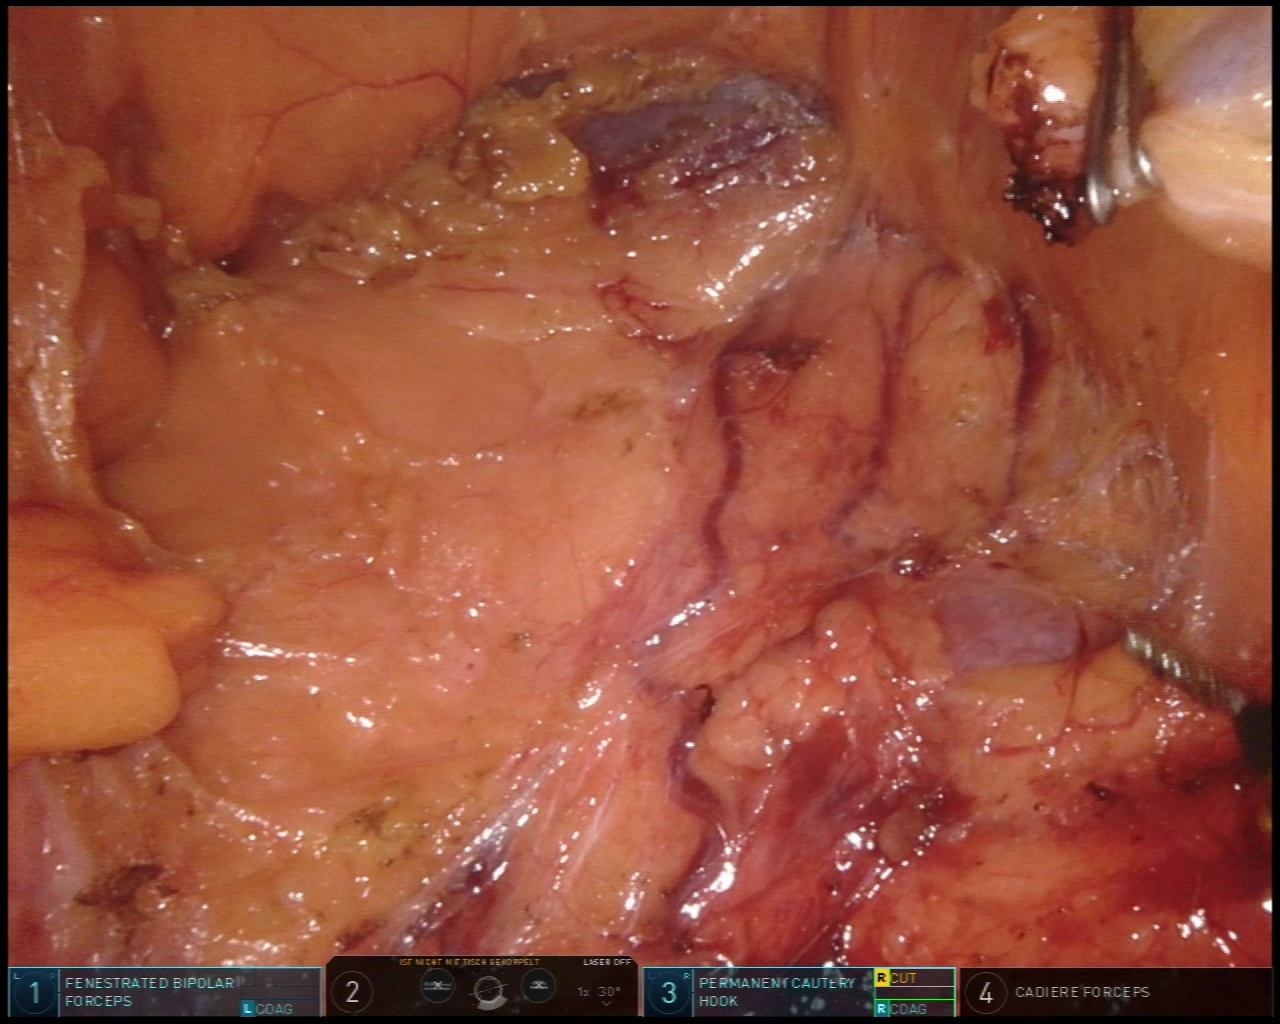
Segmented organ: spleen
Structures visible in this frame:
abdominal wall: yes
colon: no
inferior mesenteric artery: no
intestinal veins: no
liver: no
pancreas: yes
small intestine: no
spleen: yes
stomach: no
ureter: no
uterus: no
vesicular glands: no